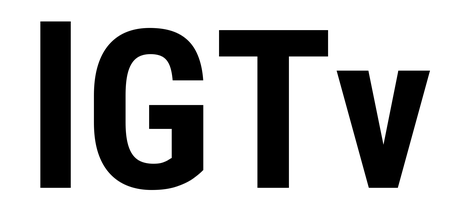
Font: Roboto_Condensed_Bold